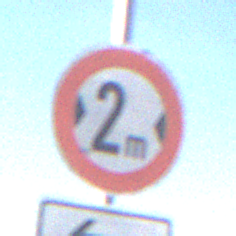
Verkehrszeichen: TatsaechlicheBreite2
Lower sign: RichtungsangabeDurchPfeile2
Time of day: SunriseSunset
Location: Outdoor (Nature)
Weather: PartlyCloudy
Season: NotSpecified
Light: Natural